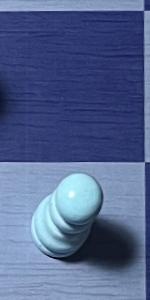
Label: Pawn_White